Question: In my android app I need to manage groups of similar images, like on the example below:

Size of the group can be different (4x4, 2x2, 2x1 etc.), each square element can be either black or green. The resulting view is chosen by the given algorithm, so I need to create group of images with given size and given element colors, and manage it like single object (if it's possible - like single 'ImageView'). What is the best way to do this? Is there any way to combine images without drawing them on view 'Canvas'?
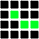
Answer: 'GridView' is probably the best option.
Here's how you do it
'''
public void onCreate(Bundle savedInstanceState) {
super.onCreate(savedInstanceState);
setContentView(R.layout.grid);
GridView gridview=(GridView)this.findViewById(R.id.gridView);
Integer[] mThumbIds;
//pass the R.drawable ids to this function using your logic that chooses
// the black and green etc.
ImageAdapter myAdapter = new ImageAdapter(this);
myAdapter.SetImages(mThumbIds);
gridview.setAdapter(myAdapter);
}
'''